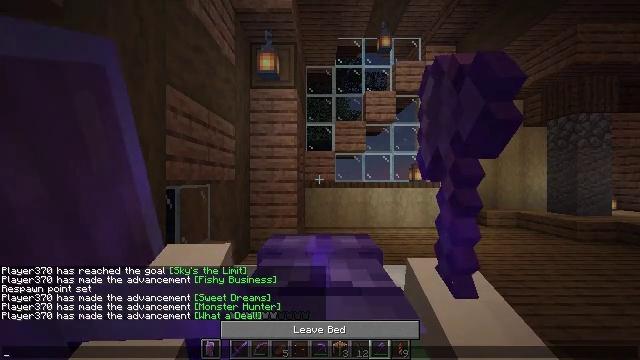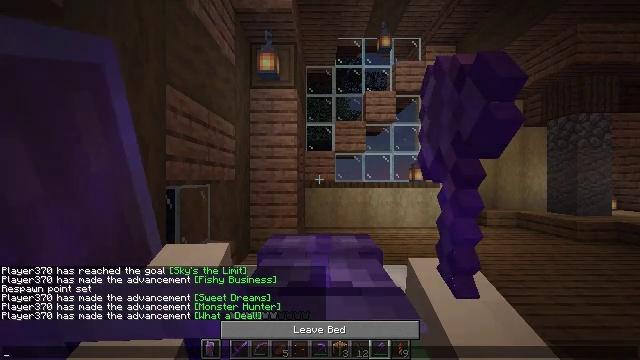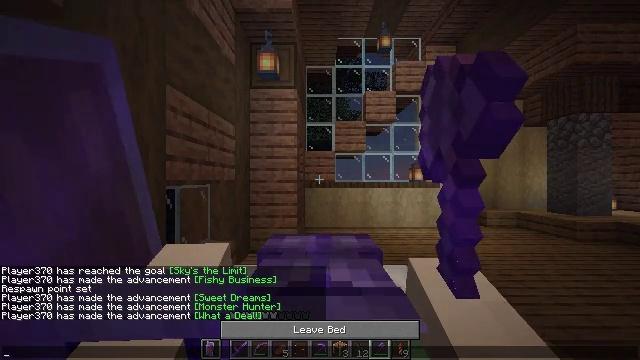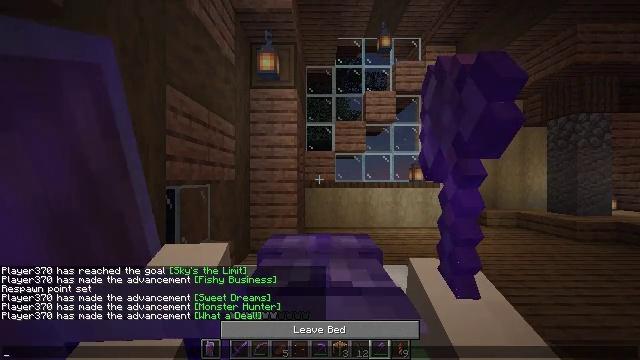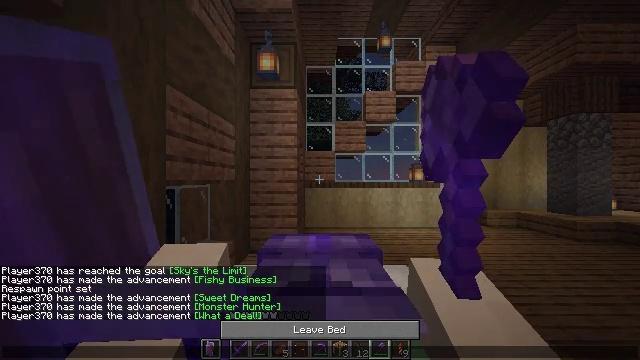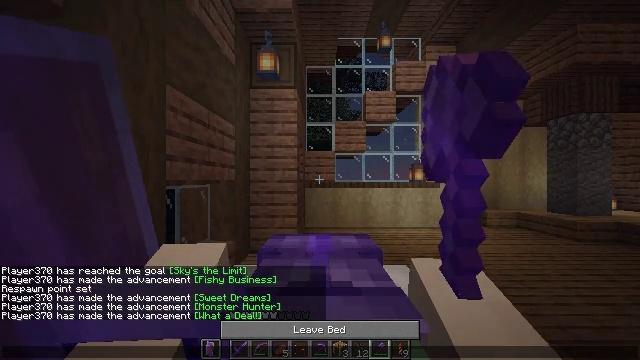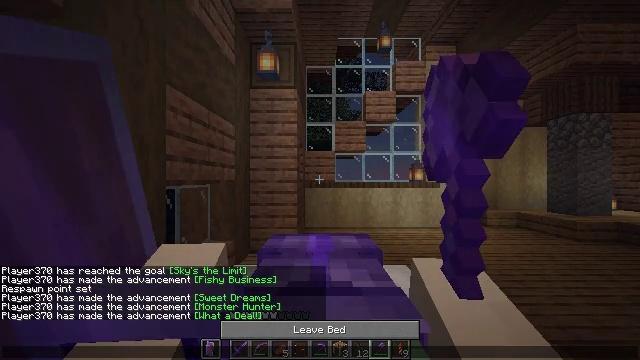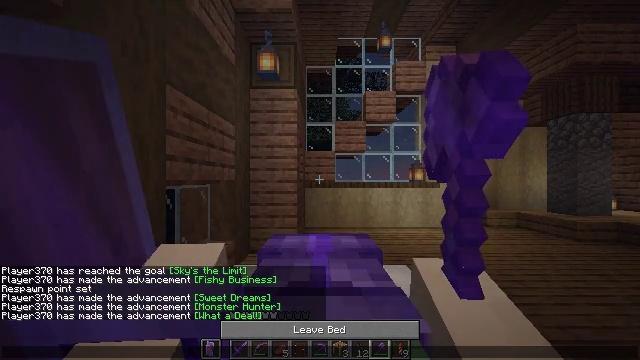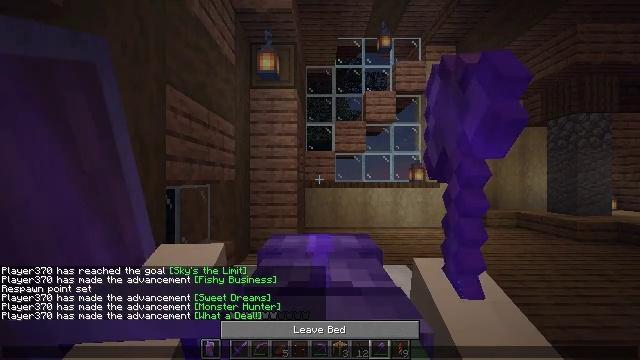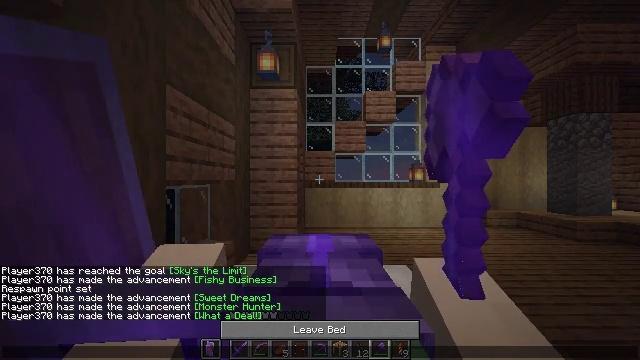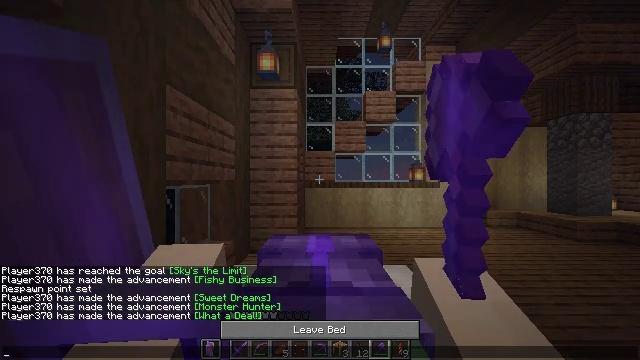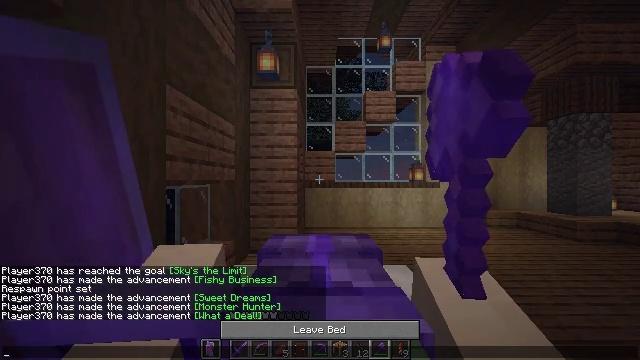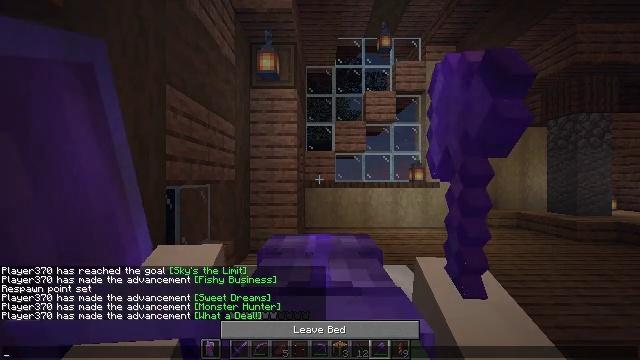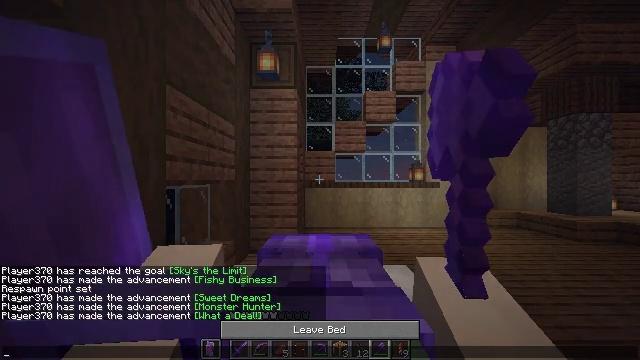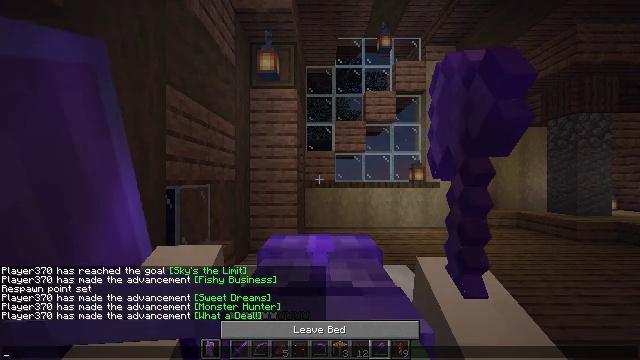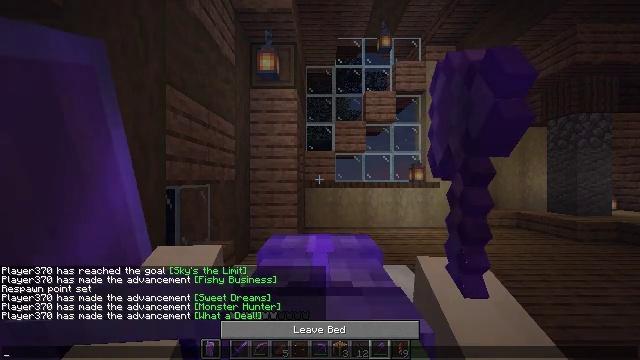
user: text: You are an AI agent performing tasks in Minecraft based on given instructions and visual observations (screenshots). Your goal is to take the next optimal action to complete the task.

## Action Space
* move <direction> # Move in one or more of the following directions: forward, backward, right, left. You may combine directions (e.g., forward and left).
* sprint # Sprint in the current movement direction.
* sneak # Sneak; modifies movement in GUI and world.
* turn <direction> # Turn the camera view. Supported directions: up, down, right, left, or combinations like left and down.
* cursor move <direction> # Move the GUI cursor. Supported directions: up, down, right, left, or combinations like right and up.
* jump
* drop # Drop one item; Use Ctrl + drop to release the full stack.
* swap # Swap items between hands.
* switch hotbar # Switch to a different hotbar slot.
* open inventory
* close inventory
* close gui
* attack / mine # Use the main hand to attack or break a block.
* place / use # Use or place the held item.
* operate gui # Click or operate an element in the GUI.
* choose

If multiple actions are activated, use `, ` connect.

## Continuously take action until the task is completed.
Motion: motion action
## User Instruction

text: Attack the brown shulker box to remove it.
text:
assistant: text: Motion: no_op
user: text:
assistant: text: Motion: no_op
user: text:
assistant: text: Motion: no_op
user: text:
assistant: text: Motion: no_op
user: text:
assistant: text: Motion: no_op
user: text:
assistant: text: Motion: no_op
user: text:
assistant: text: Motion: no_op
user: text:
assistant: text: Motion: no_op
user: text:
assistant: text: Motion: no_op
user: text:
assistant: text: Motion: no_op
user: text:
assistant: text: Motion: no_op
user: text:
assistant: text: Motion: no_op
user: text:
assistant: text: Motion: no_op
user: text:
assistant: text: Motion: no_op
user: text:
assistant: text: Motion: no_op
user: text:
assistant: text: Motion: no_op
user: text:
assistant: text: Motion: no_op
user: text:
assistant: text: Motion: no_op
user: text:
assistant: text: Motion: no_op
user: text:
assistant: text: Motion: no_op
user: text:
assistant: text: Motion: no_op
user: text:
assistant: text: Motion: no_op
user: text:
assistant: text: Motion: no_op
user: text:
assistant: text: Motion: no_op
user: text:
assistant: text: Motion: no_op
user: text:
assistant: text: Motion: no_op
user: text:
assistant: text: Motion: no_op
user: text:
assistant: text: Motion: no_op
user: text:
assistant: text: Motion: no_op
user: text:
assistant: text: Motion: no_op